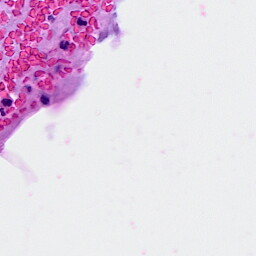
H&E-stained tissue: Breast